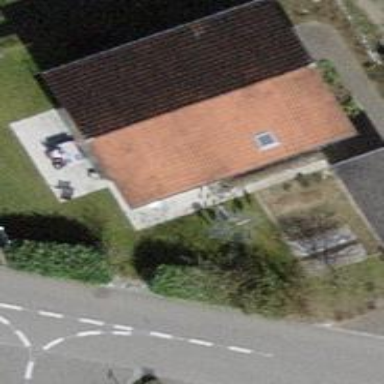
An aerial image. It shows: Building with tile roof.